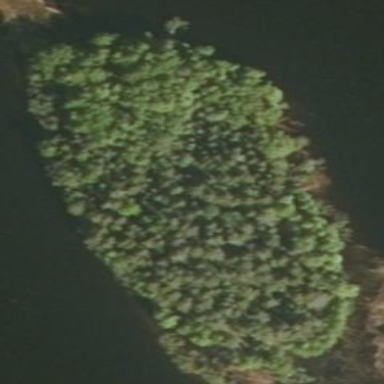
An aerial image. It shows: Image showing island.